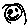
Label: smiley face